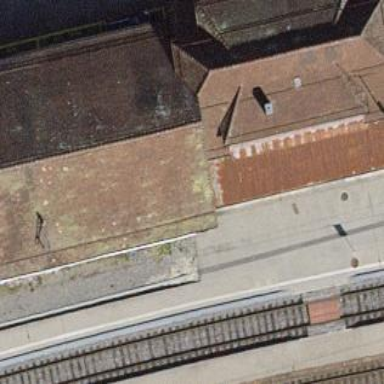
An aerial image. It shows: Train station building.